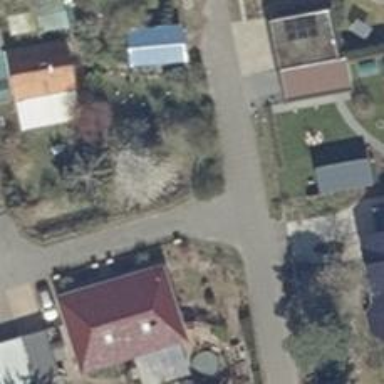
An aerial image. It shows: Residential road.